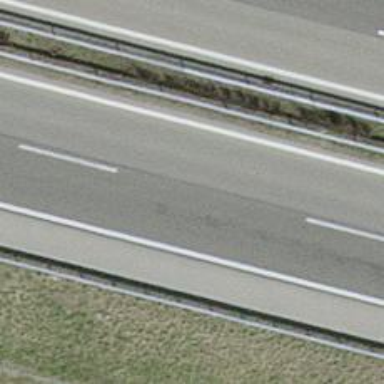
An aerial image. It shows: Asphalt motorway.